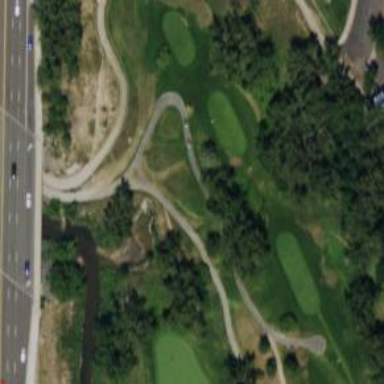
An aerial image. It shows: Well-maintained track used as golf cart path.